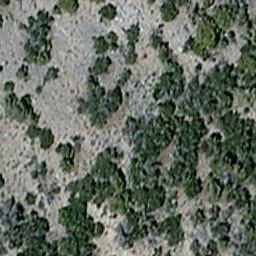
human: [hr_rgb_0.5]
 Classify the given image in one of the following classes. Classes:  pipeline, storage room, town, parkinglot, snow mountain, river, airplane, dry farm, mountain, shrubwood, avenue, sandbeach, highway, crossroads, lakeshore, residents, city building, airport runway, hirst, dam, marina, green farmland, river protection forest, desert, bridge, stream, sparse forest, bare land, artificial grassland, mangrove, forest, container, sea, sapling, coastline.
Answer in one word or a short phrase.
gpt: sparse forest